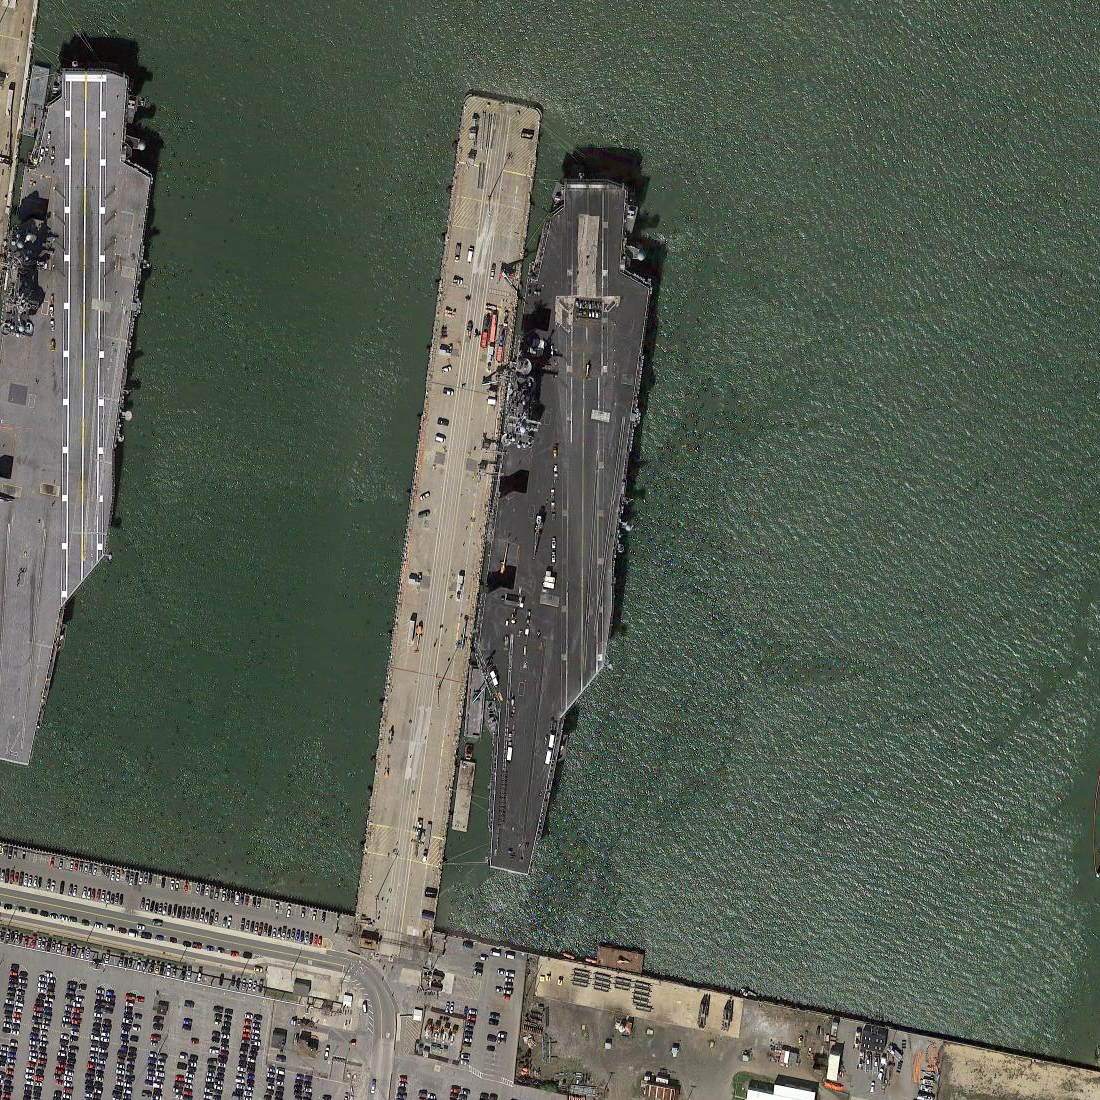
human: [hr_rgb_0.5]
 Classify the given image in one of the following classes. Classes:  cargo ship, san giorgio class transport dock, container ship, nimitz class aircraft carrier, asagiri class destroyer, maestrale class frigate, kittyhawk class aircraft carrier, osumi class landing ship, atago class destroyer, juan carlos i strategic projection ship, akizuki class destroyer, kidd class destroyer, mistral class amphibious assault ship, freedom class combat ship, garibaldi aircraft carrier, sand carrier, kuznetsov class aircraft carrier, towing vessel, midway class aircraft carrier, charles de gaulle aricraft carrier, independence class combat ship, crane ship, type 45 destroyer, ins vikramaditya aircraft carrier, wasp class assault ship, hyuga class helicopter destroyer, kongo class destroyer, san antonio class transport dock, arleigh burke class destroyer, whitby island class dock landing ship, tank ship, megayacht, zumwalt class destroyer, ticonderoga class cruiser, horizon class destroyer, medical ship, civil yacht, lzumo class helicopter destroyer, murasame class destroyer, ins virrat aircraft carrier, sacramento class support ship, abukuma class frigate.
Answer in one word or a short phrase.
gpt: Nimitz class aircraft carrier